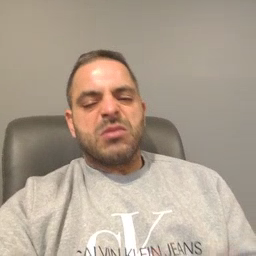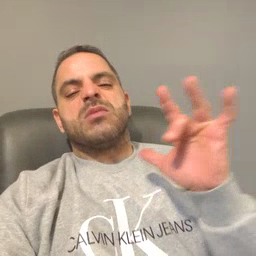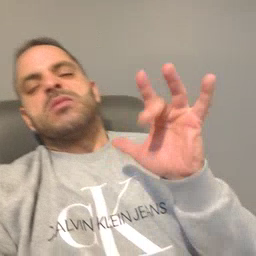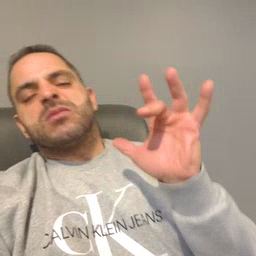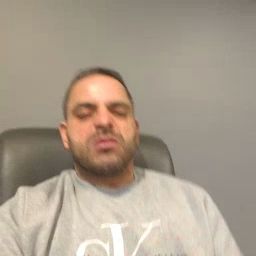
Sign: yucky